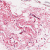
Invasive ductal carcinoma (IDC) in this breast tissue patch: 0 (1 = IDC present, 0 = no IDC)